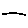
Label: line